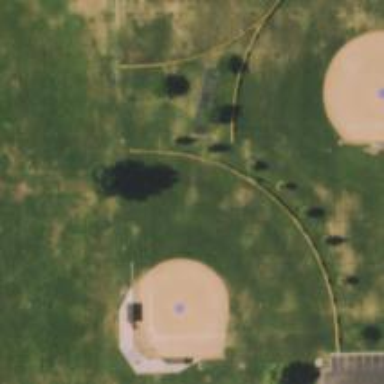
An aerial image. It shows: Baseball pitch for leisure land.